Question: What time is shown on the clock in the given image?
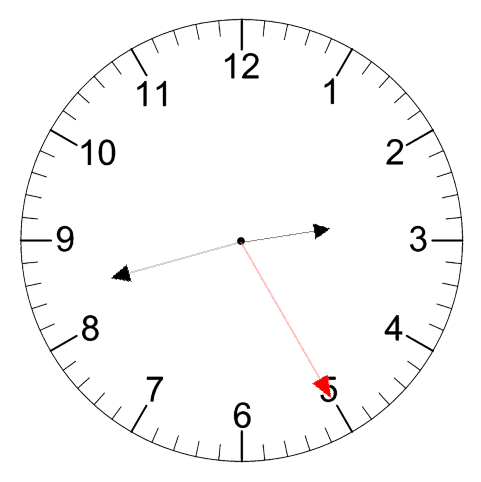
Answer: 02:42:25